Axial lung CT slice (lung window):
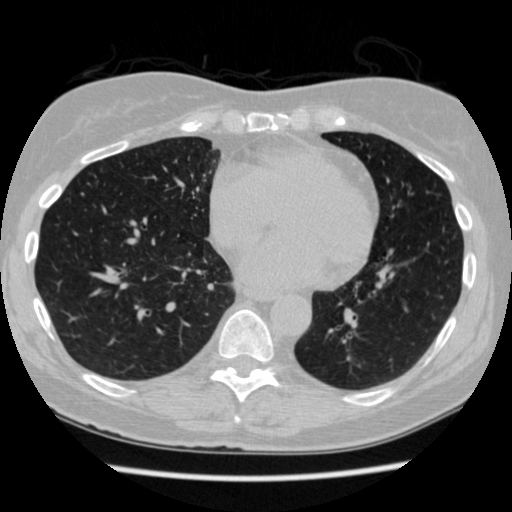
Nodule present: no